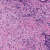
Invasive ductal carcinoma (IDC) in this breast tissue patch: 1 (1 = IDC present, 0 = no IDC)